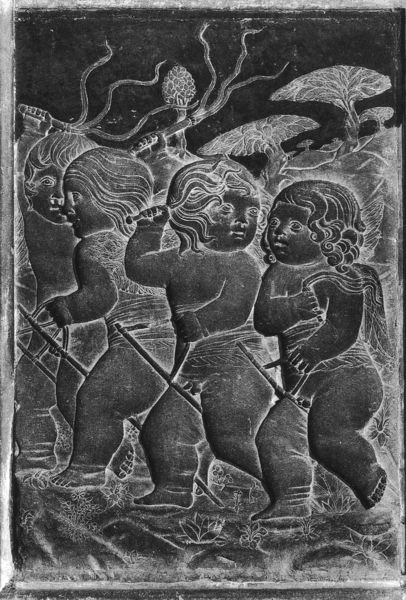
Titel: Spielende und tanzende Putten in der Capella dei Giochi infantili
Künstler: Agostino di Duccio
Standort: Rimini, Tempio Malatestiano (EU - I - Emilia-Romagna)
Schlagwörter: baum, dunkel, flügel, himmel, nackt, bäume, blume, glas, grau, haar, mund, nacht, nase, schwarz, weiss, gesichter, arme, augen, gesicht, stein, gehen, haare, kind, pflanze, pflanzen, locke, locken, kinder, engel, engelchen, zügel, relief, füße, bogen, stab, jungen, baby, dick, vier, barfuss, linie, schnitt, schwarzweiss, peitsche, negativ, stäbe, babies, marschieren, stecken, peitschen, pflazen, weisse linien